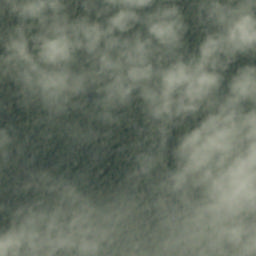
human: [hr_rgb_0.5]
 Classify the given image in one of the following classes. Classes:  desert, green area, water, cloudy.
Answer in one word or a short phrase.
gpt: cloudy